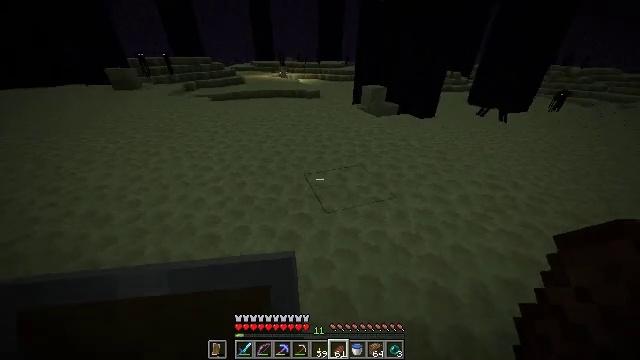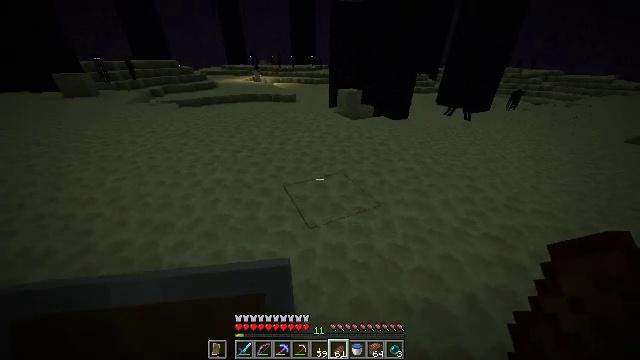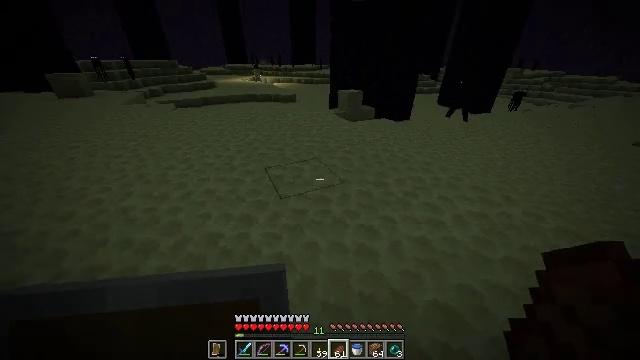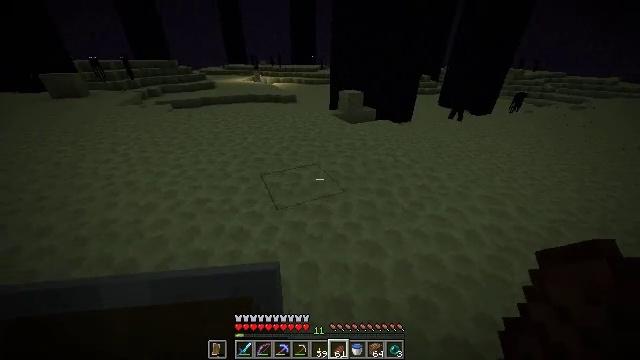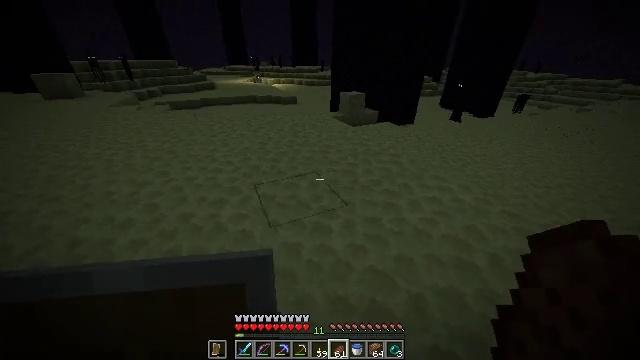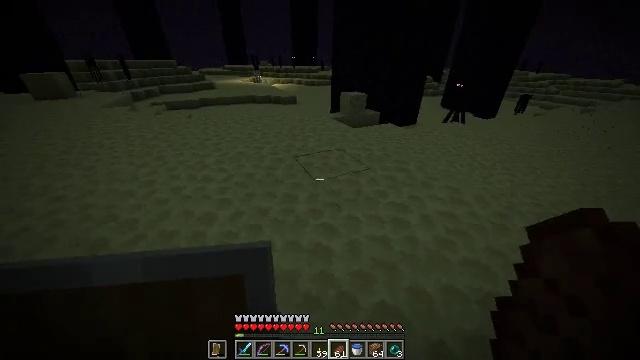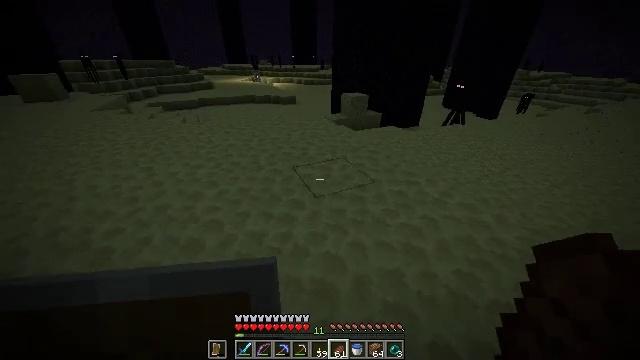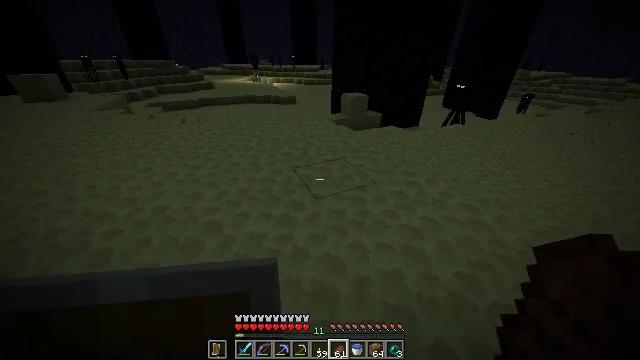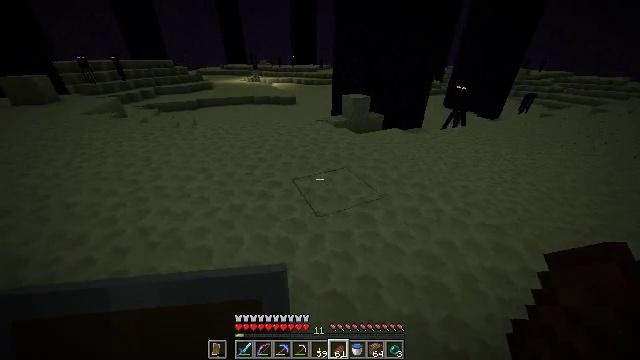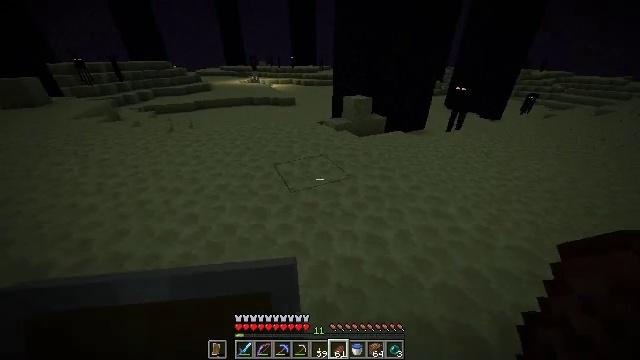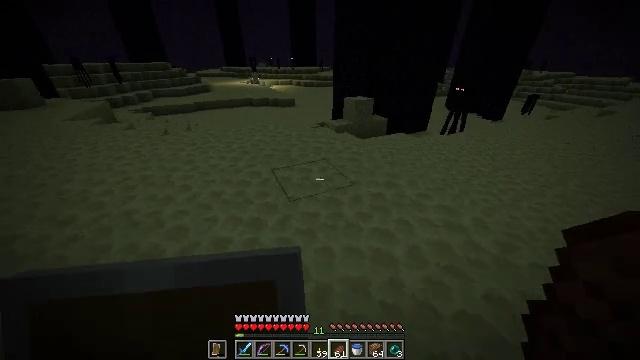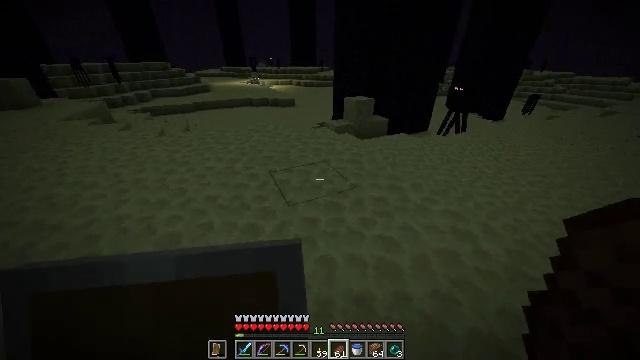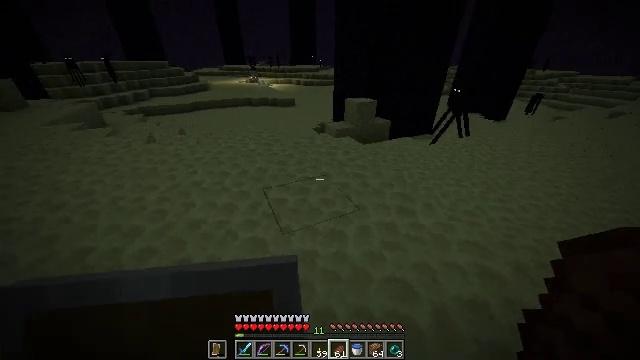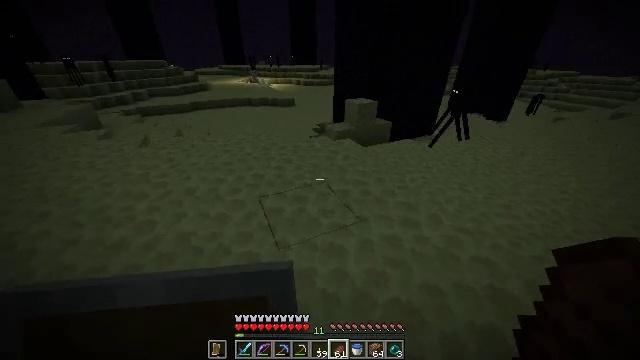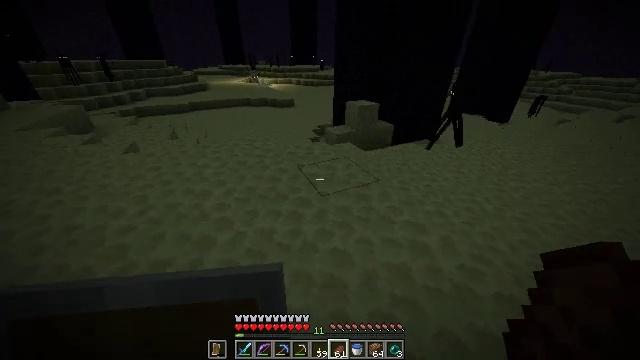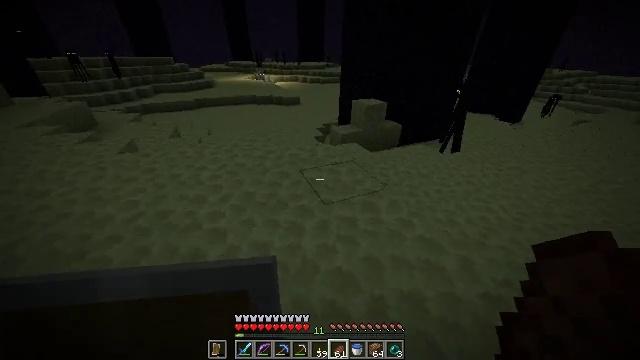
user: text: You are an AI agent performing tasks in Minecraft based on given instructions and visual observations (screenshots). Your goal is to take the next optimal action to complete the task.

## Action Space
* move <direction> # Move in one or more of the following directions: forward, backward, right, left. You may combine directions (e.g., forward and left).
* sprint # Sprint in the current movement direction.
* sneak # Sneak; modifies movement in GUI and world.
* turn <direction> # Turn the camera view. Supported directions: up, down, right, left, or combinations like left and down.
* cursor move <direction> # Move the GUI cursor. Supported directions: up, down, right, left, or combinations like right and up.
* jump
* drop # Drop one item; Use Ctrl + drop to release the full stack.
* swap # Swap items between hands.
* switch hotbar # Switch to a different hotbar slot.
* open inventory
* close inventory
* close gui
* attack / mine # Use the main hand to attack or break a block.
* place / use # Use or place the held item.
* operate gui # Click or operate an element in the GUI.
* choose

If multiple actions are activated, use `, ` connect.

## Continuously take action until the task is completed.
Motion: motion action
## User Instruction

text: Dig the end stone for building materials.
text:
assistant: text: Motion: move forward, turn right
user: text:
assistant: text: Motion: move forward
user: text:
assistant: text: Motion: move forward
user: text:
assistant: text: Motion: move forward
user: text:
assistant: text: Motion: move forward
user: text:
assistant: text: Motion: move forward
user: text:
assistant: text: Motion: move forward
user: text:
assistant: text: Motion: move forward
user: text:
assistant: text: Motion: move forward
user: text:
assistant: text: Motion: move forward
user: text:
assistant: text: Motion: move forward
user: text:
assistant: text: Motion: move forward
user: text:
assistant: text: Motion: move forward
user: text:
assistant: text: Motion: move forward
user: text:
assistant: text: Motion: move forward, turn left
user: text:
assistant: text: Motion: move forward, turn left and down
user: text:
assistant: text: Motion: move forward, turn down
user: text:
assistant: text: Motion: move forward, turn down
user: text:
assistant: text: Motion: move forward
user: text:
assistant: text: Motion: move forward
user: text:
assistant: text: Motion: move forward
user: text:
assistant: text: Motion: move forward
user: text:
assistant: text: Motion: move forward, turn right
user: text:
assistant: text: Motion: move forward, turn right
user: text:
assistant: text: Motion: turn right
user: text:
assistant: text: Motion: turn right
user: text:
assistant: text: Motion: turn right
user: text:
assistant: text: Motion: move forward
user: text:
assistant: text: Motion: move forward
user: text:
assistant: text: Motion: move forward, turn right